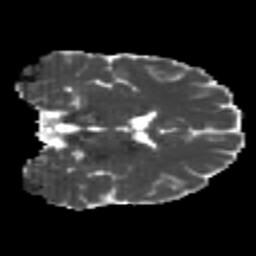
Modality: MD
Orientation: coronal
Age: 26
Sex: male
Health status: healthy
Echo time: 0.074 s